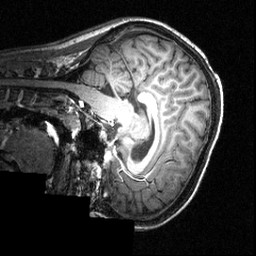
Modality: T1w
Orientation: sagittal
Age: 12
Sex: female
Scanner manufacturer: siemens
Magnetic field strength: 3.951 T
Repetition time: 1.5 s
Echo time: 0.00335 s